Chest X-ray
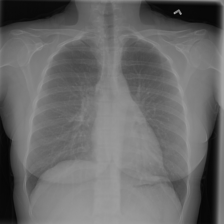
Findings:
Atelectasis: negative
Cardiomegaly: negative
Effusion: negative
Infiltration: negative
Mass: negative
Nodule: negative
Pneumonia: negative
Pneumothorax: negative
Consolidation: negative
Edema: negative
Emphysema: negative
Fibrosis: negative
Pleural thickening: negative
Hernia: negative